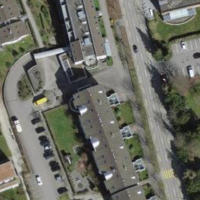
EUNIS habitat code: 54
Species observed at this site:
Astrantia major